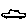
Label: car